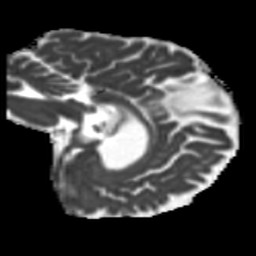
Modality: MD
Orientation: sagittal
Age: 67
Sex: female
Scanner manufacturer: siemens
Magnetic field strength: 3 T
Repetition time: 5.25 s
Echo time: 0.08 s